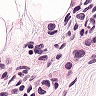
Metastatic tissue present: yes